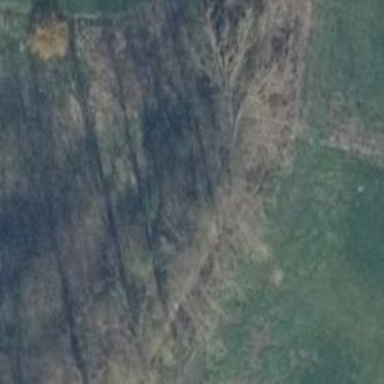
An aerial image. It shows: Row of trees in natural setting.